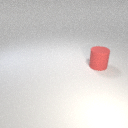
large red rubber cylinder